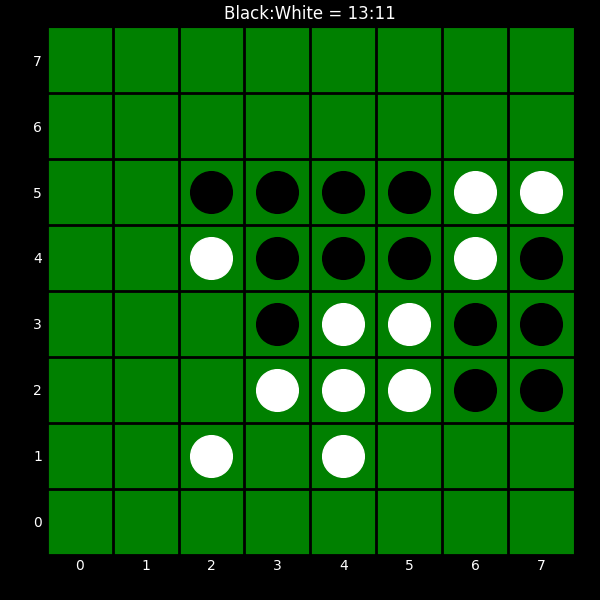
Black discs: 13
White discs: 11